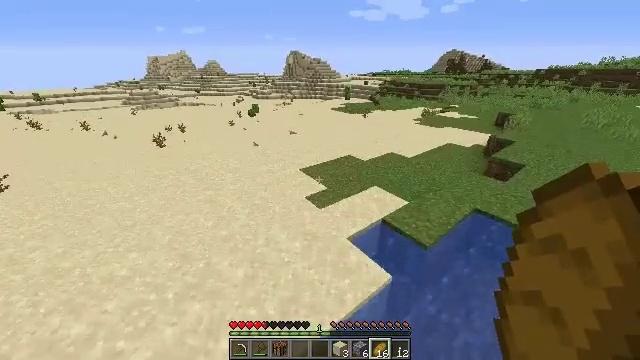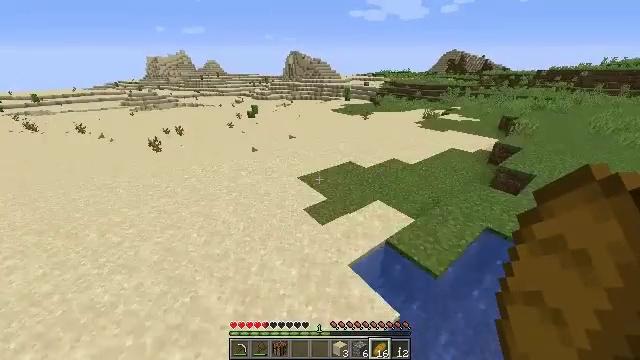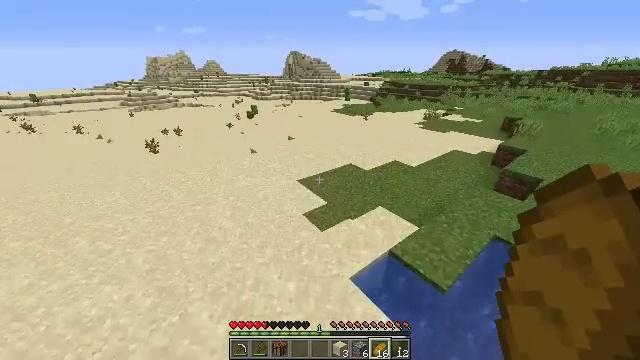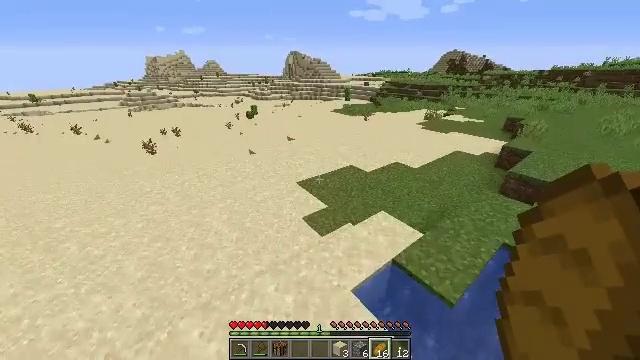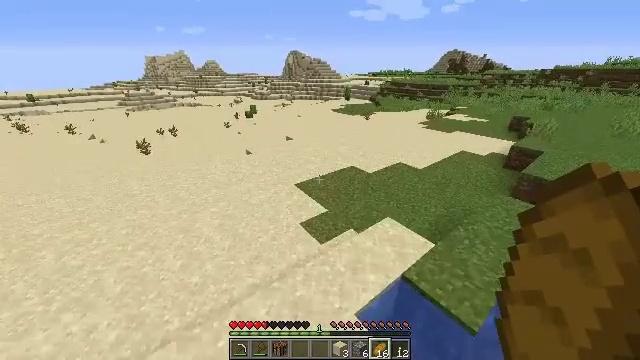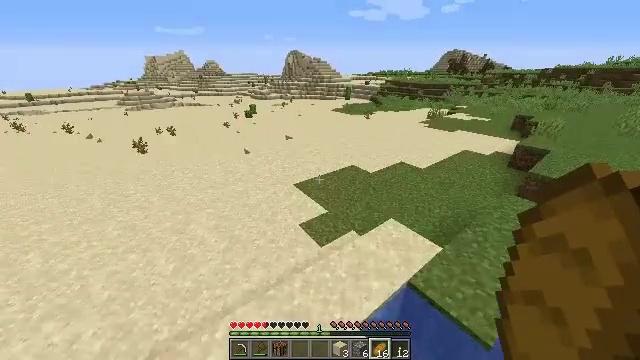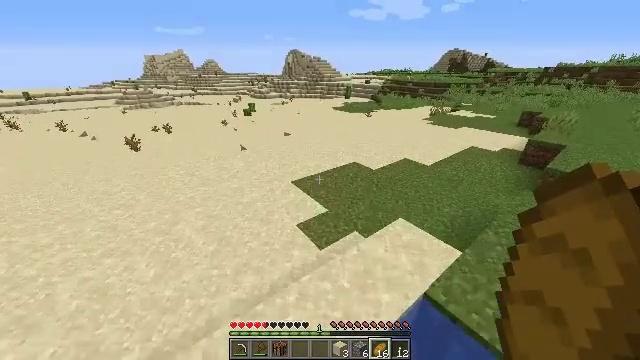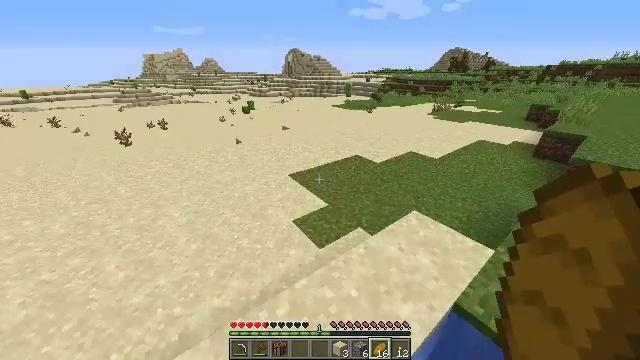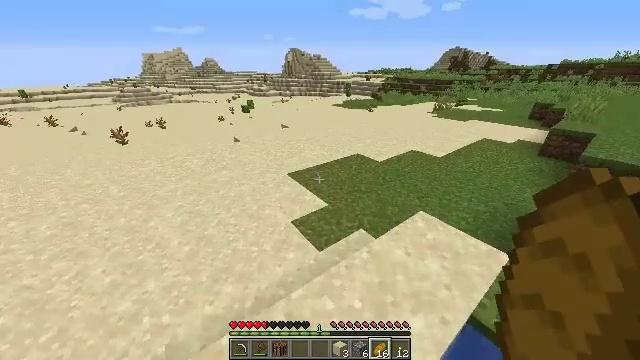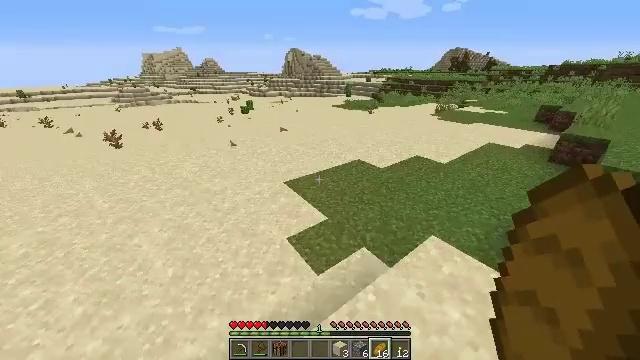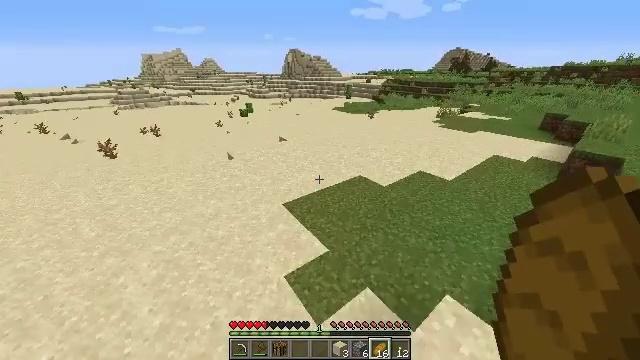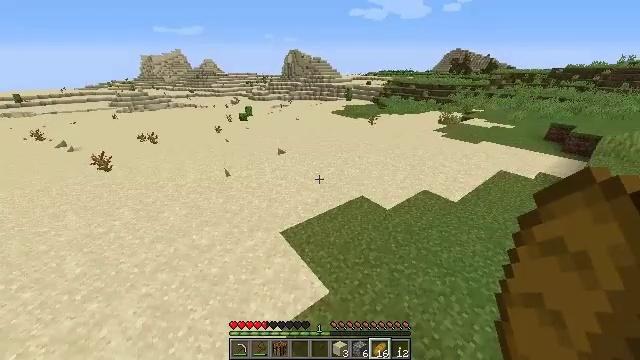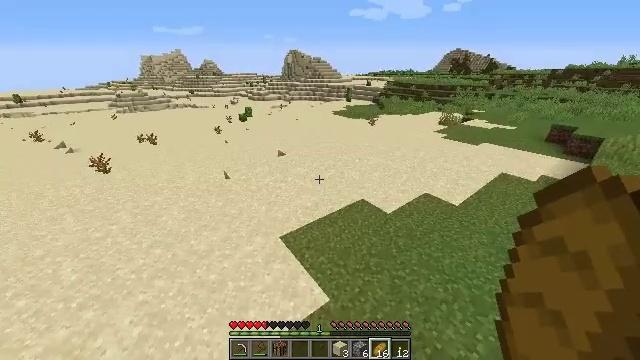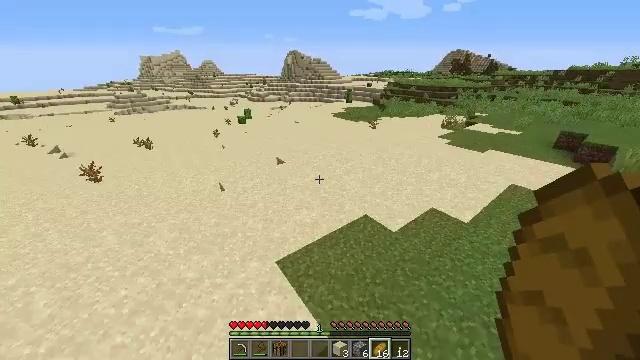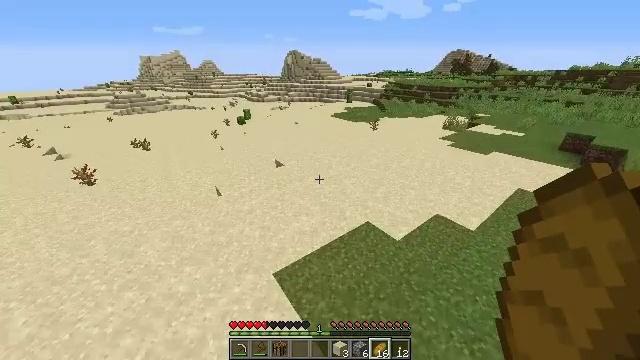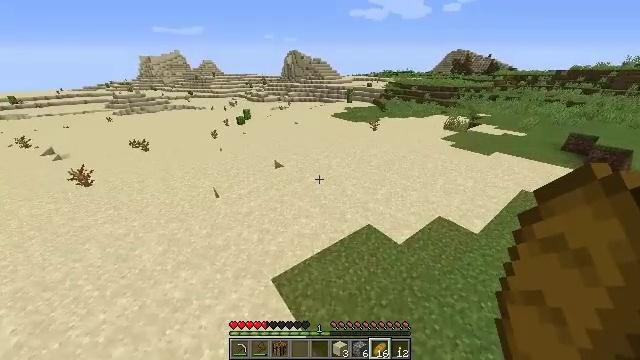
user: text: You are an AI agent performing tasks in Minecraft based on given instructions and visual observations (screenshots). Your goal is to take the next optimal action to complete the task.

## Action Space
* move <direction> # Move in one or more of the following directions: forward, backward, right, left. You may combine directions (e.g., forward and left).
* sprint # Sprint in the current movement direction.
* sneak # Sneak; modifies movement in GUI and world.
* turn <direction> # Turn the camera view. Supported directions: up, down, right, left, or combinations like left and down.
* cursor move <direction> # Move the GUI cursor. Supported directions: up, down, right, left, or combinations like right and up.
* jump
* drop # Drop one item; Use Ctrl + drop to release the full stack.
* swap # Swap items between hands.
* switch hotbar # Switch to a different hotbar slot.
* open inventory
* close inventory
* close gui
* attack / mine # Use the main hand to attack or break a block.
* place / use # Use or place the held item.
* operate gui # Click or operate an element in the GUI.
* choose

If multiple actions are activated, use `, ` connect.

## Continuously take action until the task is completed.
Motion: motion action
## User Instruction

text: Mine the dead bush in the desert.
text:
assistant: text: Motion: move forward, sprint, jump
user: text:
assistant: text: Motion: move forward, sprint, jump
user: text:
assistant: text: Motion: move forward, sprint, jump
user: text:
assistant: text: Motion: move forward, sprint, jump
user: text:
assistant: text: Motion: move forward, sprint, jump
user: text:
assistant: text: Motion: move forward, sprint, jump
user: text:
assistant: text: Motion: move forward, sprint, jump
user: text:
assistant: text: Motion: move forward, sprint, jump
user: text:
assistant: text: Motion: move forward, sprint, jump
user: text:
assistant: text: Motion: move forward, sprint, jump
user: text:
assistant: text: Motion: move forward, sprint, jump
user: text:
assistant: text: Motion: move forward, sprint, jump
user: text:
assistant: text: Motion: move forward, sprint, jump
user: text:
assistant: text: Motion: move forward, sprint, jump
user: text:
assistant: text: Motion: move forward, sprint, jump
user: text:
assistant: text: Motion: move forward, sprint, jump
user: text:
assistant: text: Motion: move forward, sprint, jump
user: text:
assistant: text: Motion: move forward, sprint, jump
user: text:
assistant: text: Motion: move forward, sprint, jump
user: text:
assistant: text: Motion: move forward, sprint, jump
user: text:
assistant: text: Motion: move forward, sprint, jump
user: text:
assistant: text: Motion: move forward, sprint, jump
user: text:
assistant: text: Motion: move forward, sprint, jump
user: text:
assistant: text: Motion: move forward, sprint, jump
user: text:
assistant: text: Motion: move forward, sprint, jump
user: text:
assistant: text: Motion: move forward, sprint, jump
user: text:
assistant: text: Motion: move forward, sprint, jump
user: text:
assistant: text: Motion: move forward, sprint, jump
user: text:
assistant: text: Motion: move forward, sprint, jump
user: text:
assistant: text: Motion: move forward, sprint, jump